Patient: sex M, age 60
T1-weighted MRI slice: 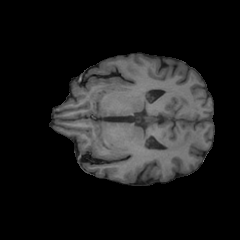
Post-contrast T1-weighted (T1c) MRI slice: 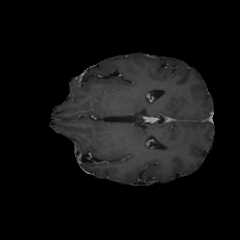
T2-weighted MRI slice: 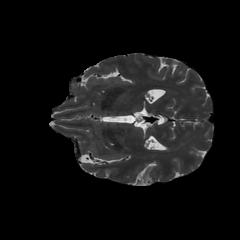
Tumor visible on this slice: no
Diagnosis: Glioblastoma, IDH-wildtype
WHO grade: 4